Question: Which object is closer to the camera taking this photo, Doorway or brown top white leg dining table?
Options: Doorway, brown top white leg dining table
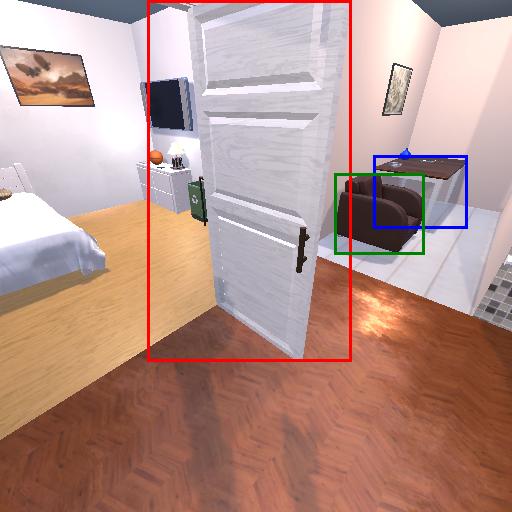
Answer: Doorway